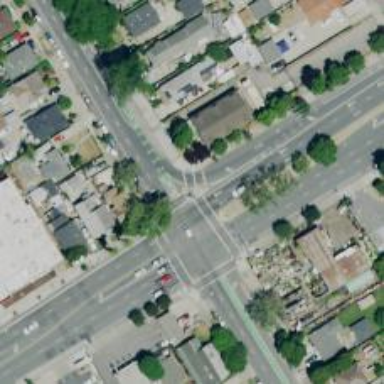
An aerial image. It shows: Traffic island located on footway.